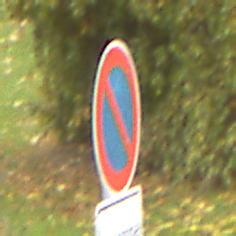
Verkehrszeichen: EingeschraenktesHalteverbot
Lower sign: HinweisDurchVerbaleAngabe1
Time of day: MorningAfternoon
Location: Outdoor (Nature)
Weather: Overcast
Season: Autumn
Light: Natural